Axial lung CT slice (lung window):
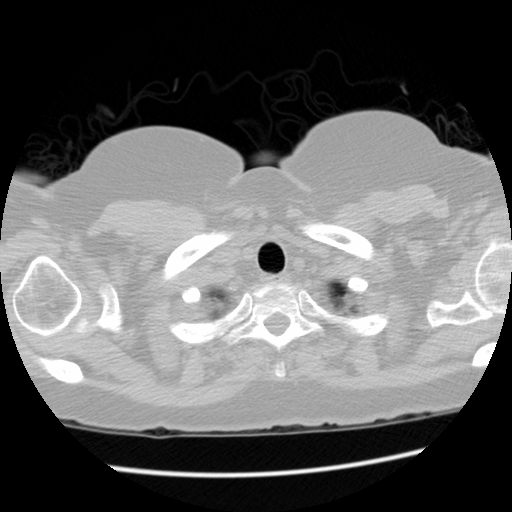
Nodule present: no